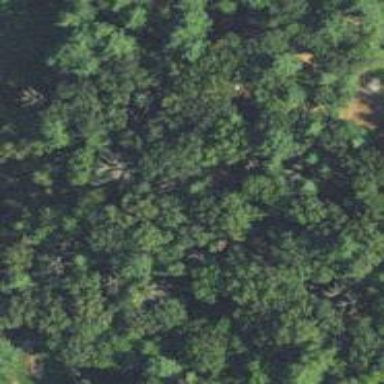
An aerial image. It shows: Woodland consisting mainly of needle-leaved trees.